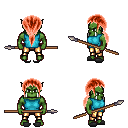
a pixel art fantasy rpg character, male body template, orc, green skin, teal sleeveless shirt, gold greaves, red ponytail hairstyle, gray slippers, spear, four views (front, back, left, right), 2x2 character sprite sheet, small pixel art, hard edges, no anti-aliasing